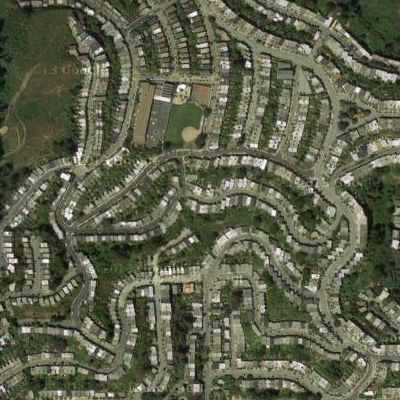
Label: Resident